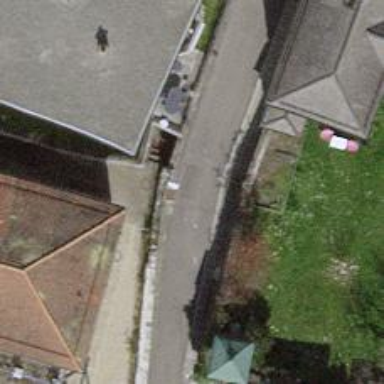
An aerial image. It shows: Residential road with asphalt surface and opposite cycleway.